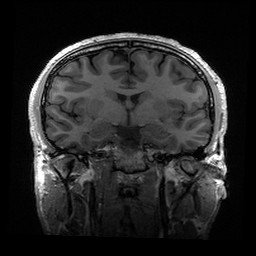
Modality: T1w
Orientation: coronal